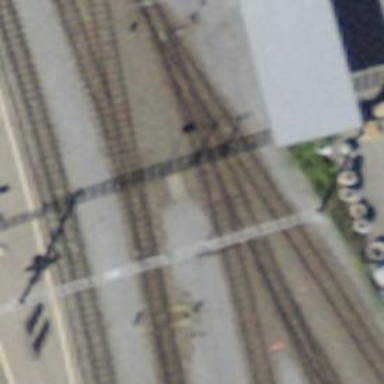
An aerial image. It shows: Narrow-gauge railway with electrified tracks using contact line. Located in service yard with one track.